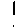
Label: line